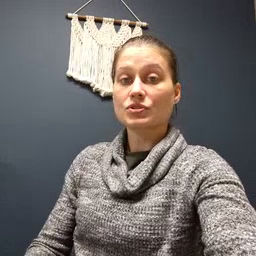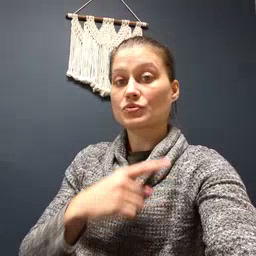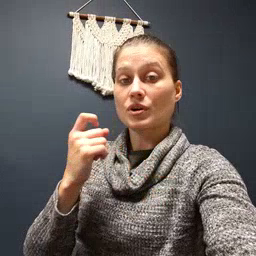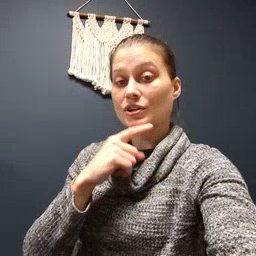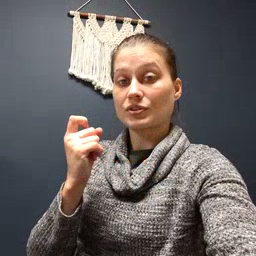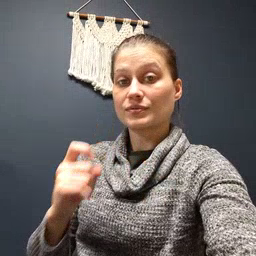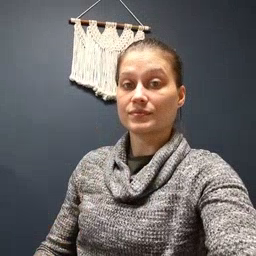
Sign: dryer